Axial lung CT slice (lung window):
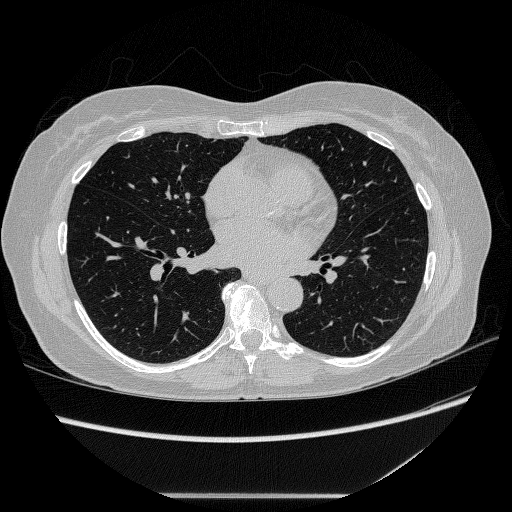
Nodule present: no